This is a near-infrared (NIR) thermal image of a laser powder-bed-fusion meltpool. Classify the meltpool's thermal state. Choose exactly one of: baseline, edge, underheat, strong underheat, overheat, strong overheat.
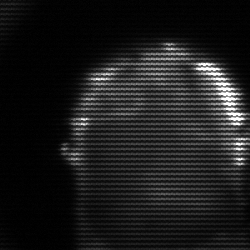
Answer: baseline